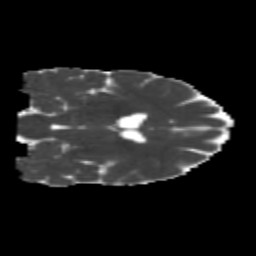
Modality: MD
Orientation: coronal
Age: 22
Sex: female
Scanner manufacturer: siemens
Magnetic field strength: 3 T
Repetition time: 1.8 s
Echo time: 0.07 s